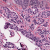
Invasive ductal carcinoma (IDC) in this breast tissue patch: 1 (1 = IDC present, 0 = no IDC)